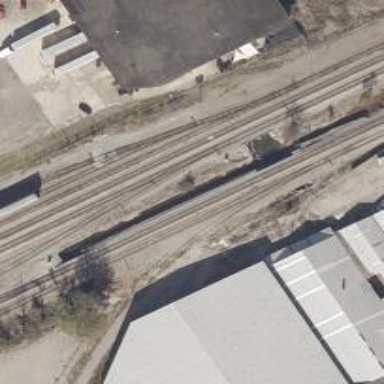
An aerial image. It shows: Railway siding for service.